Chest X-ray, AP view. Patient: 63 years old, sex M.
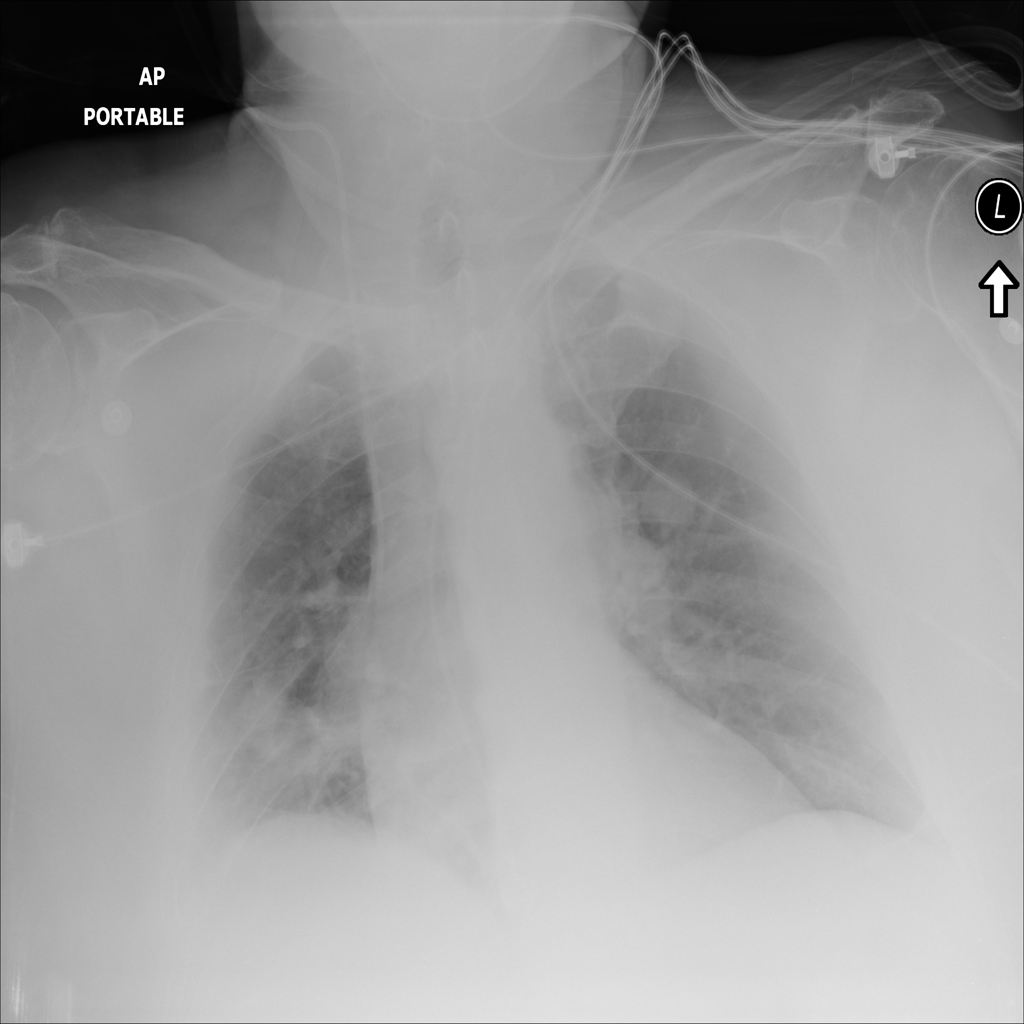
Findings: Nodule